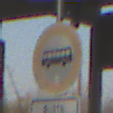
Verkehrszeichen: VerbotKraftomnibusse
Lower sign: ZeitangabenOhneBeschraenkungAufWochentage2
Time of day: SunriseSunset
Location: Roofed (Suburban)
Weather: Clear
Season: NotSpecified
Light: Natural